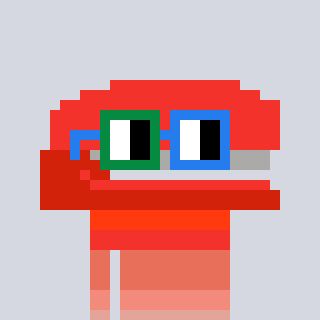
a pixel art character with square green and blue glasses, a stapler-shaped head and a grayscale-colored body on a cool background